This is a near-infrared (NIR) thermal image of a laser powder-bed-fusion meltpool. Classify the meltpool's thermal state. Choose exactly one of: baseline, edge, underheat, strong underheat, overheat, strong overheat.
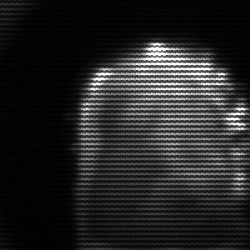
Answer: baseline